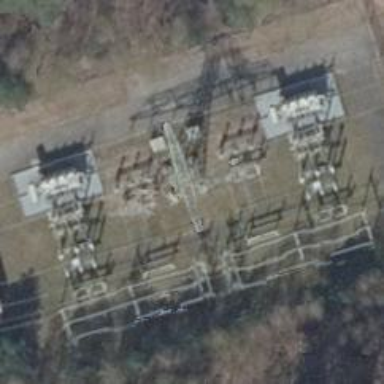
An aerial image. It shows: Power tower.